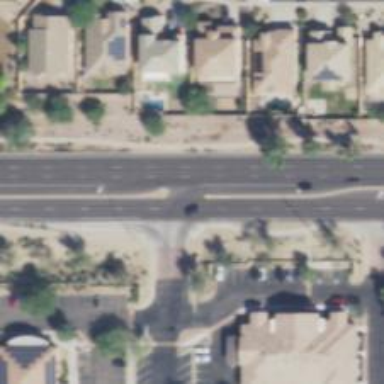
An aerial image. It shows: Asphalt road with secondary link designation.